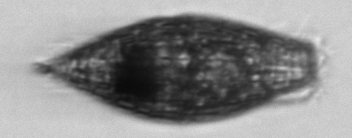
Label: Tiarina_fusus